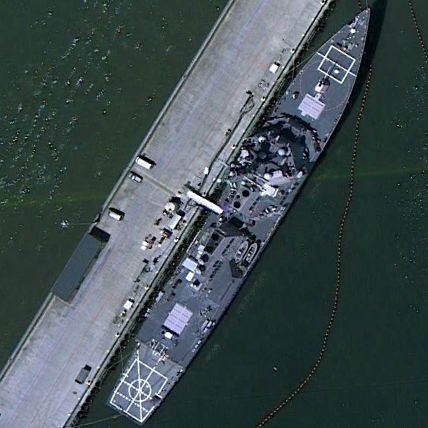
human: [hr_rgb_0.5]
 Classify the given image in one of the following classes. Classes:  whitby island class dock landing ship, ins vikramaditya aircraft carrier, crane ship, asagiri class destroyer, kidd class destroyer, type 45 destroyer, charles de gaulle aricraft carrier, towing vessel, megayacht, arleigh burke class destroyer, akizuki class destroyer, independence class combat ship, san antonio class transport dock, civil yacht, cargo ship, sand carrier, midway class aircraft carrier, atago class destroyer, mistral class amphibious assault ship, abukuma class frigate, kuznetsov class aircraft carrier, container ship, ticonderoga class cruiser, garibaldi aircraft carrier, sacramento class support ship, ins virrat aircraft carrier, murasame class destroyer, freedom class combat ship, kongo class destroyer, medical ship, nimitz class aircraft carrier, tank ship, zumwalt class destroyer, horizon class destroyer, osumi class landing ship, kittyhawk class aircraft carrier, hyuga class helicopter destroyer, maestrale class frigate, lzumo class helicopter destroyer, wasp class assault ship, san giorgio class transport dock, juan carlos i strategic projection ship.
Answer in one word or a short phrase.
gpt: Arleigh Burke class destroyer